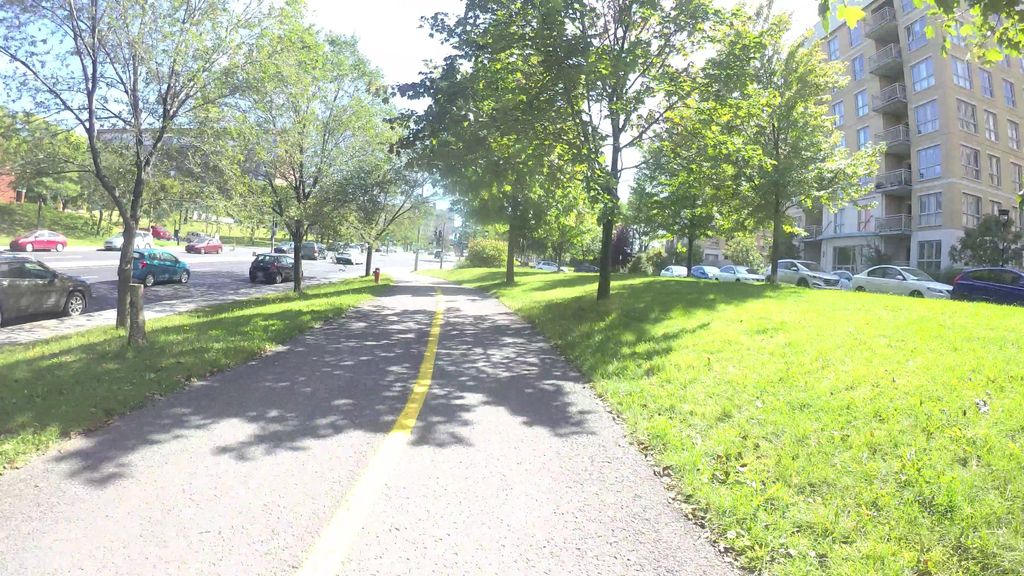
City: montreal